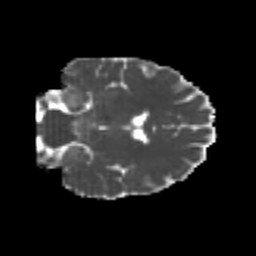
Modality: MD
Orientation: coronal
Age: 26
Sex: female
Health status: healthy
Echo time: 0.074 s